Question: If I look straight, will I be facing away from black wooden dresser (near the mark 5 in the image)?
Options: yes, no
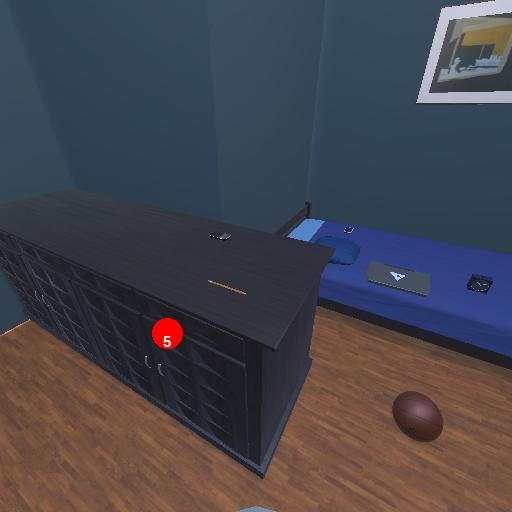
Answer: yes